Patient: sex F, age 53
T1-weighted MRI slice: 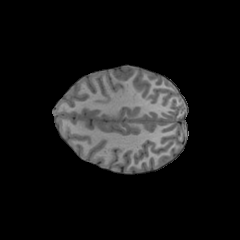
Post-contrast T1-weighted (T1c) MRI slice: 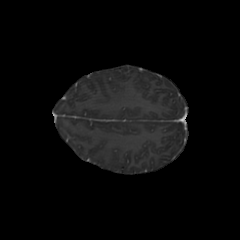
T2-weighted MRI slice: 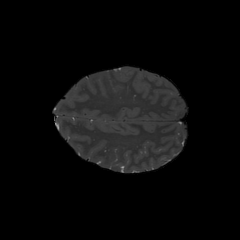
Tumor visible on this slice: no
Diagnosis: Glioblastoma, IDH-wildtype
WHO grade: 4